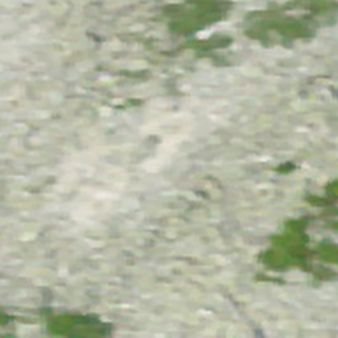
Label: other